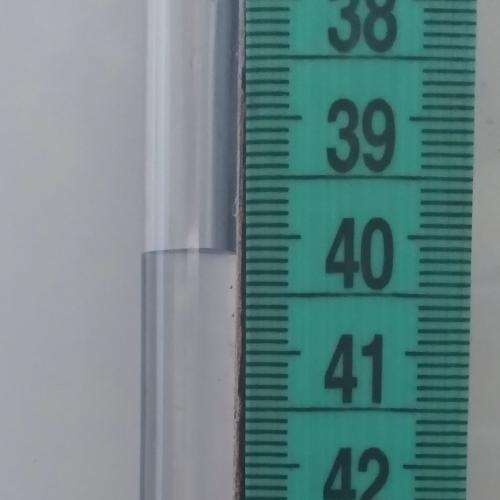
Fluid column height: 40.1 cm